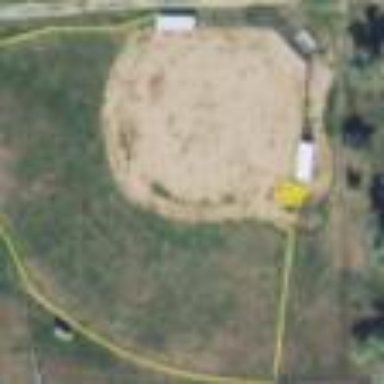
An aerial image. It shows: Baseball/softball pitch for leisure sports.